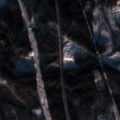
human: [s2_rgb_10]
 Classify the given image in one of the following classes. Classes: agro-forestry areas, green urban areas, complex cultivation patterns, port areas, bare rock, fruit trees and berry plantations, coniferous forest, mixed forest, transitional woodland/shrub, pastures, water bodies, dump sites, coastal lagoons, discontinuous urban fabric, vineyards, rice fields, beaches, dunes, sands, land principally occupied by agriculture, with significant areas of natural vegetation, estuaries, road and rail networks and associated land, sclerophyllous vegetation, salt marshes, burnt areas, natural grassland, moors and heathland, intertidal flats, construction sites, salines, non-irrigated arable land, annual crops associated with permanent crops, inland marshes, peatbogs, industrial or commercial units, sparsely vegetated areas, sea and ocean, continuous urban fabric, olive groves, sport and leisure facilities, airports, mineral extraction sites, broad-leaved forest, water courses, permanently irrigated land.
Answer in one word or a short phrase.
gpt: coniferous forest, mixed forest, transitional woodland/shrub, water bodies